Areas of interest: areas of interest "Scenic Spot"
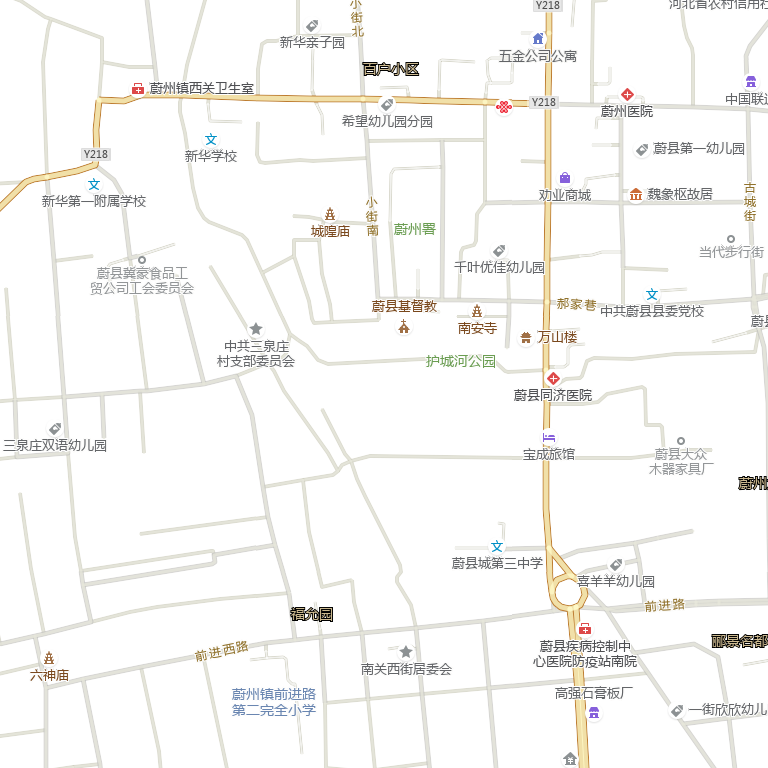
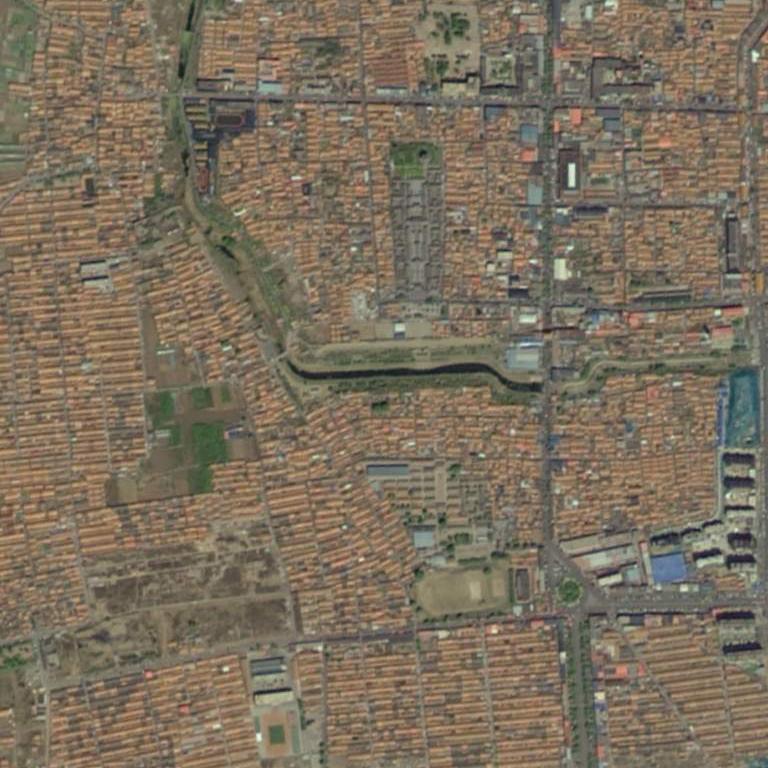